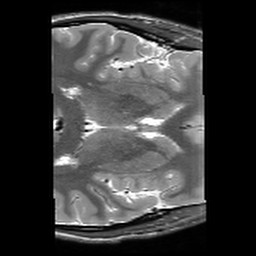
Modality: T2w
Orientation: axial
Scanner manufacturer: siemens
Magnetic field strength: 3 T
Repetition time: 10.64 s
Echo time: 0.05 s